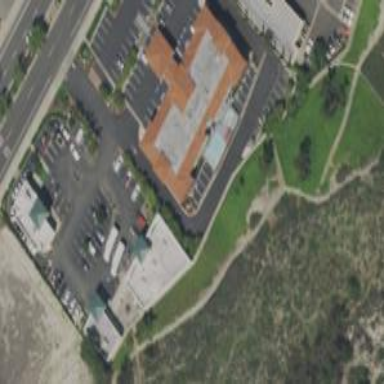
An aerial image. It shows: Hotel building.